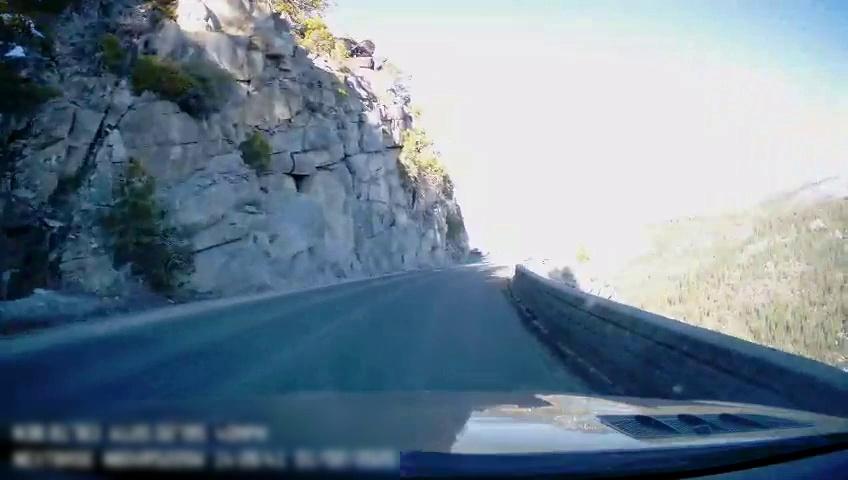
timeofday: Day
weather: Snowy
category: Drivable Space